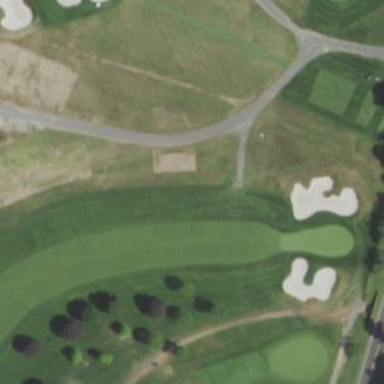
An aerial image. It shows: Golf cartpath that is also road path.